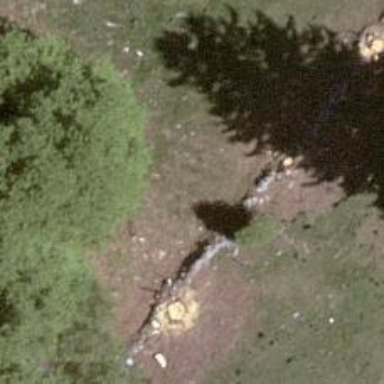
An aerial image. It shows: Wall barrier.